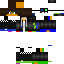
A male human skin with dark skin, wearing brown long hair dressed in a blue hoodie and black pants, featuring a closed mouth.